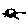
Label: cat